【题型】选择题　【知识点】函数　【难度】easy
下面给出4个幂函数的图象，则图象与函数对应的是（ ）

①

②

③

④

\vspace{1em}

A. ① $y = x^{\frac{1}{3}}$，② $y = x^2$，③ $y = x^{\frac{1}{2}}$，④ $y = x^{-1}$

B. ① $y = x^3$，② $y = x^2$，③ $y = x^{\frac{1}{2}}$，④ $y = x^{-1}$

C. ① $y = x^2$，② $y = x^3$，③ $y = x^{\frac{1}{2}}$，④ $y = x^{-1}$

D. ① $y = x^{\frac{1}{3}}$，② $y = x^{\frac{1}{2}}$，③ $y = x^2$，④ $y = x^{-1}$
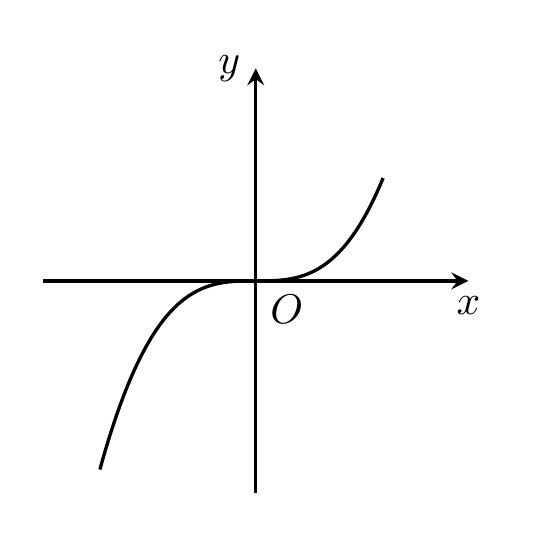
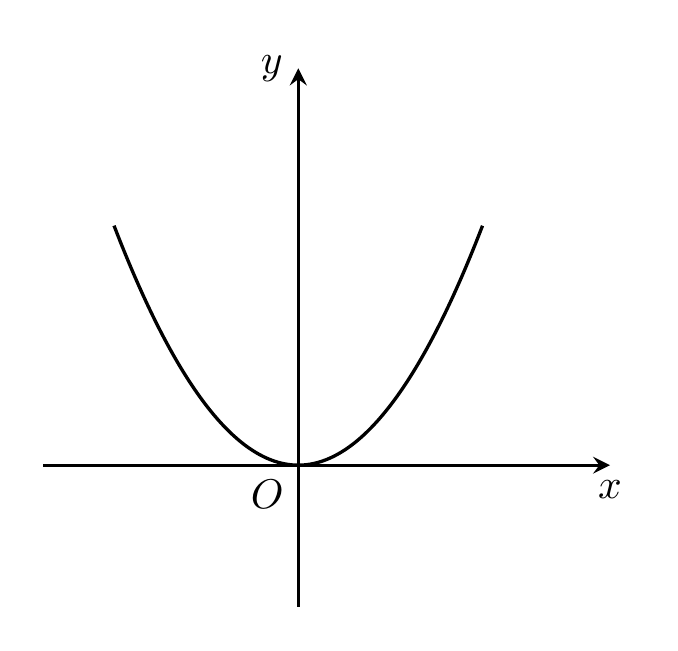
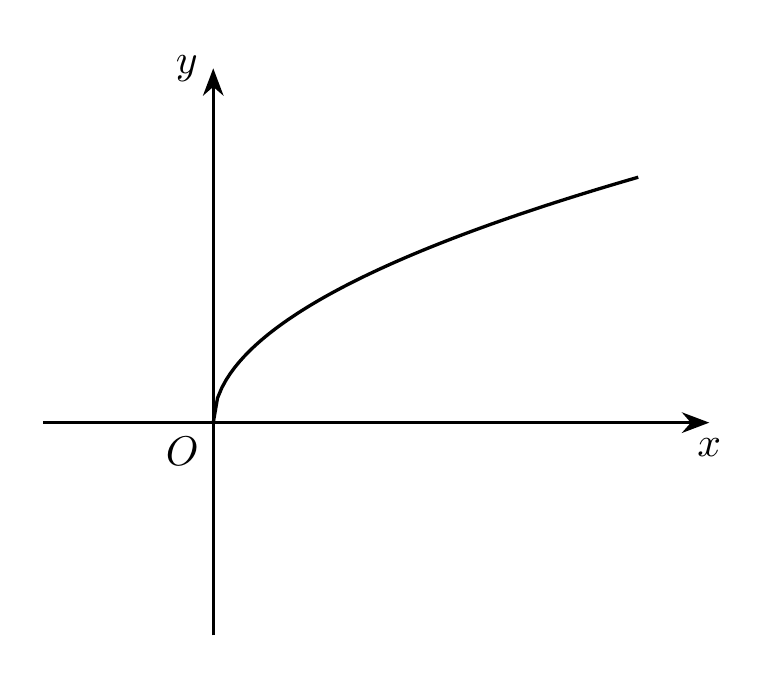
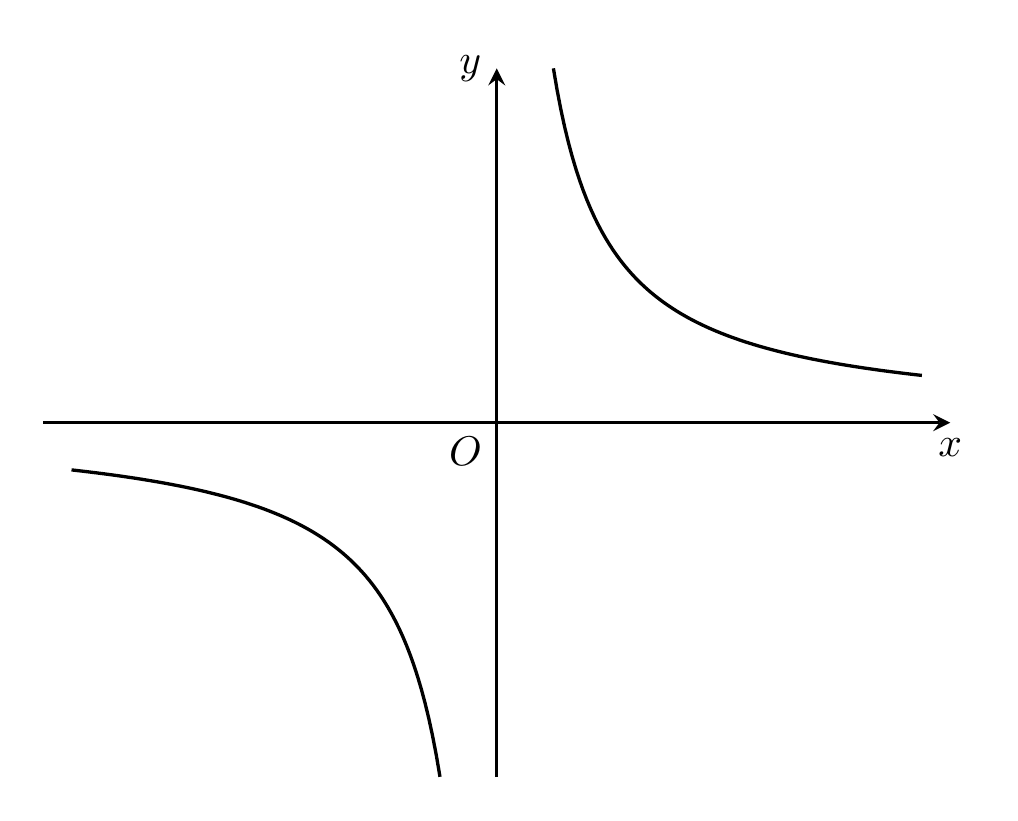
【解答】
\vspace{1em}

\textbf{【答案】} B

\vspace{1em}

\textbf{【分析】} 根据幂函数的性质逐一验证即可求解。

\vspace{1em}

\textbf{【详解】} 图象①对应的幂函数的幂指数必然大于1，排除A、D。

图象②中幂函数是偶函数且在第一象限单调递增，幂指数必为正偶数，排除C。

故选：B。